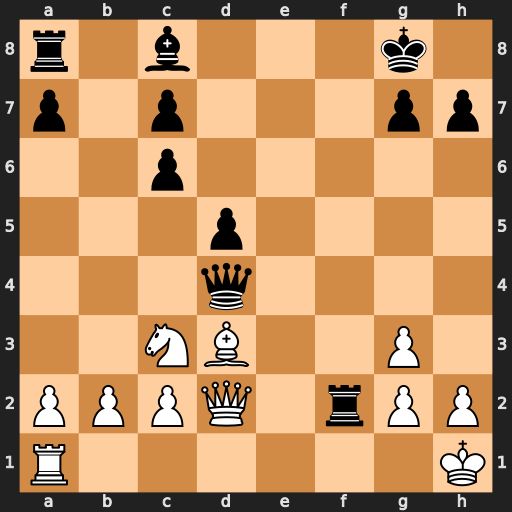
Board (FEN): r1b3k1/p1p3pp/2p5/3p4/3q4/2NB2P1/PPPQ1rPP/R6K
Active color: w
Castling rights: -
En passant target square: -
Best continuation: Bxh7+ Kxh7 Qxd4